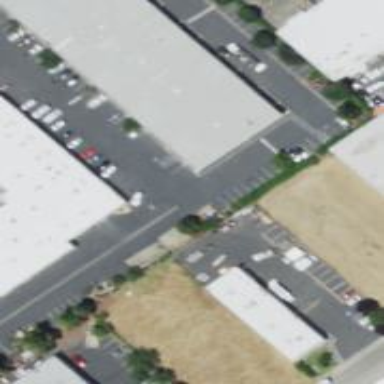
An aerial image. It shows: Industrial warehouse.